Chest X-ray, AP view. Patient: 62 years old, sex M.
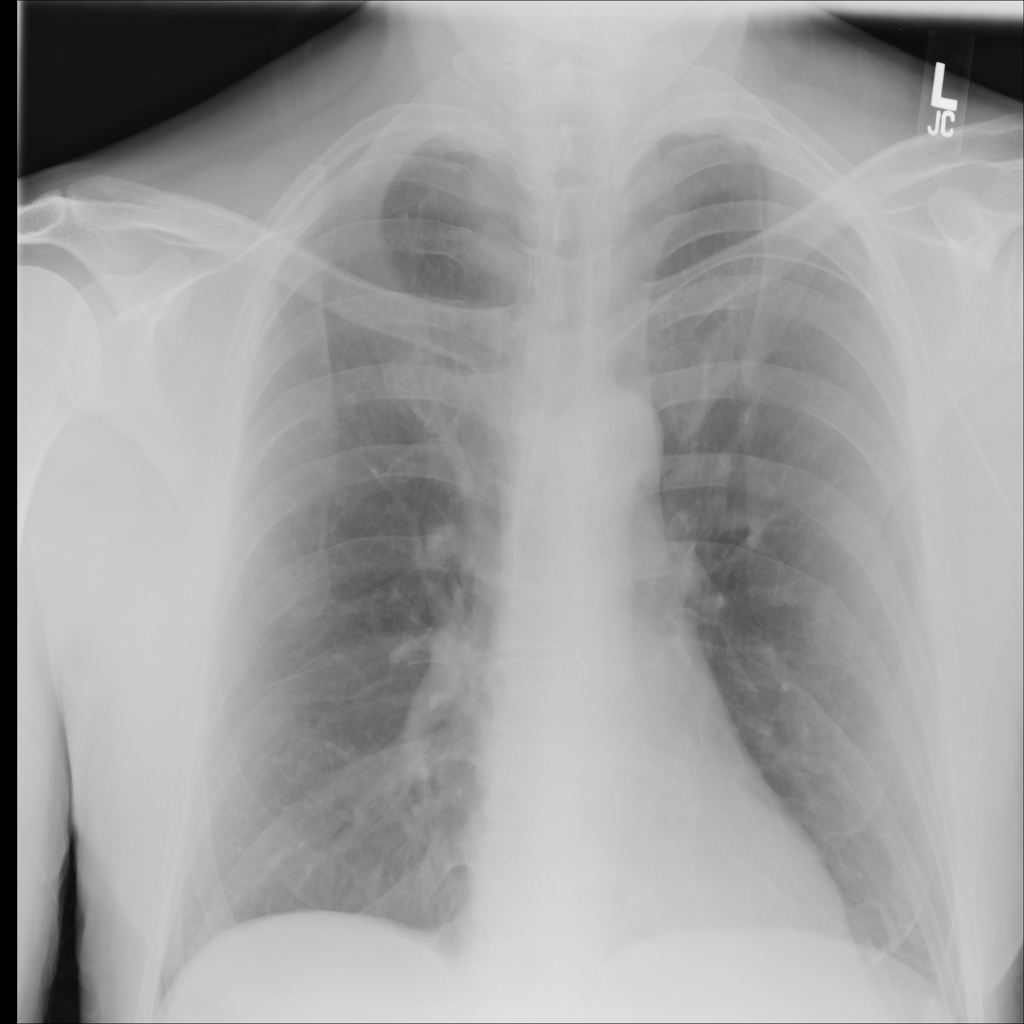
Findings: No Finding